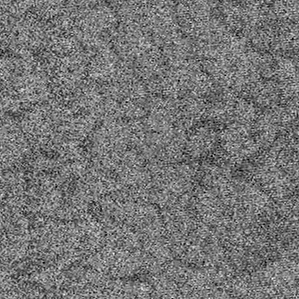
Label: frost